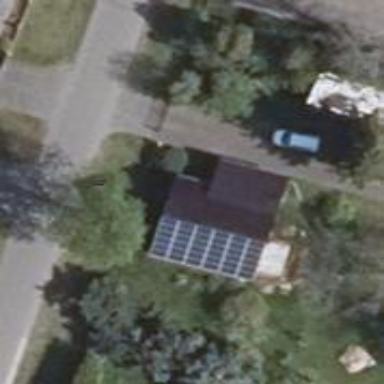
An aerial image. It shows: Solar photovoltaic panel generator producing electricity as small installation.